Question: I need help with a custom button in Android. I want to make a button which exists of three components: a left border, a right border and the center.

If the button is stretched horizontally, the right and left borders must stay intact, and the center must be stretched.
I tried to make it using the Android GUI editor in Eclipse, but it didn't succeed. Now is there a way to achieve this? If yes, how? Do I need to use an 'ImageButton' or a 'Button'?
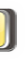
Answer: It is called nine patch or 9patch.
Here is the <URL>.
And there is a simple tool to create 9patch made by <URL>.